Question: Find the horizontal coordinate of the first time the ball hits the ground. The result is rounded down to the nearest integer. Note that there is no energy loss in the event of a collision
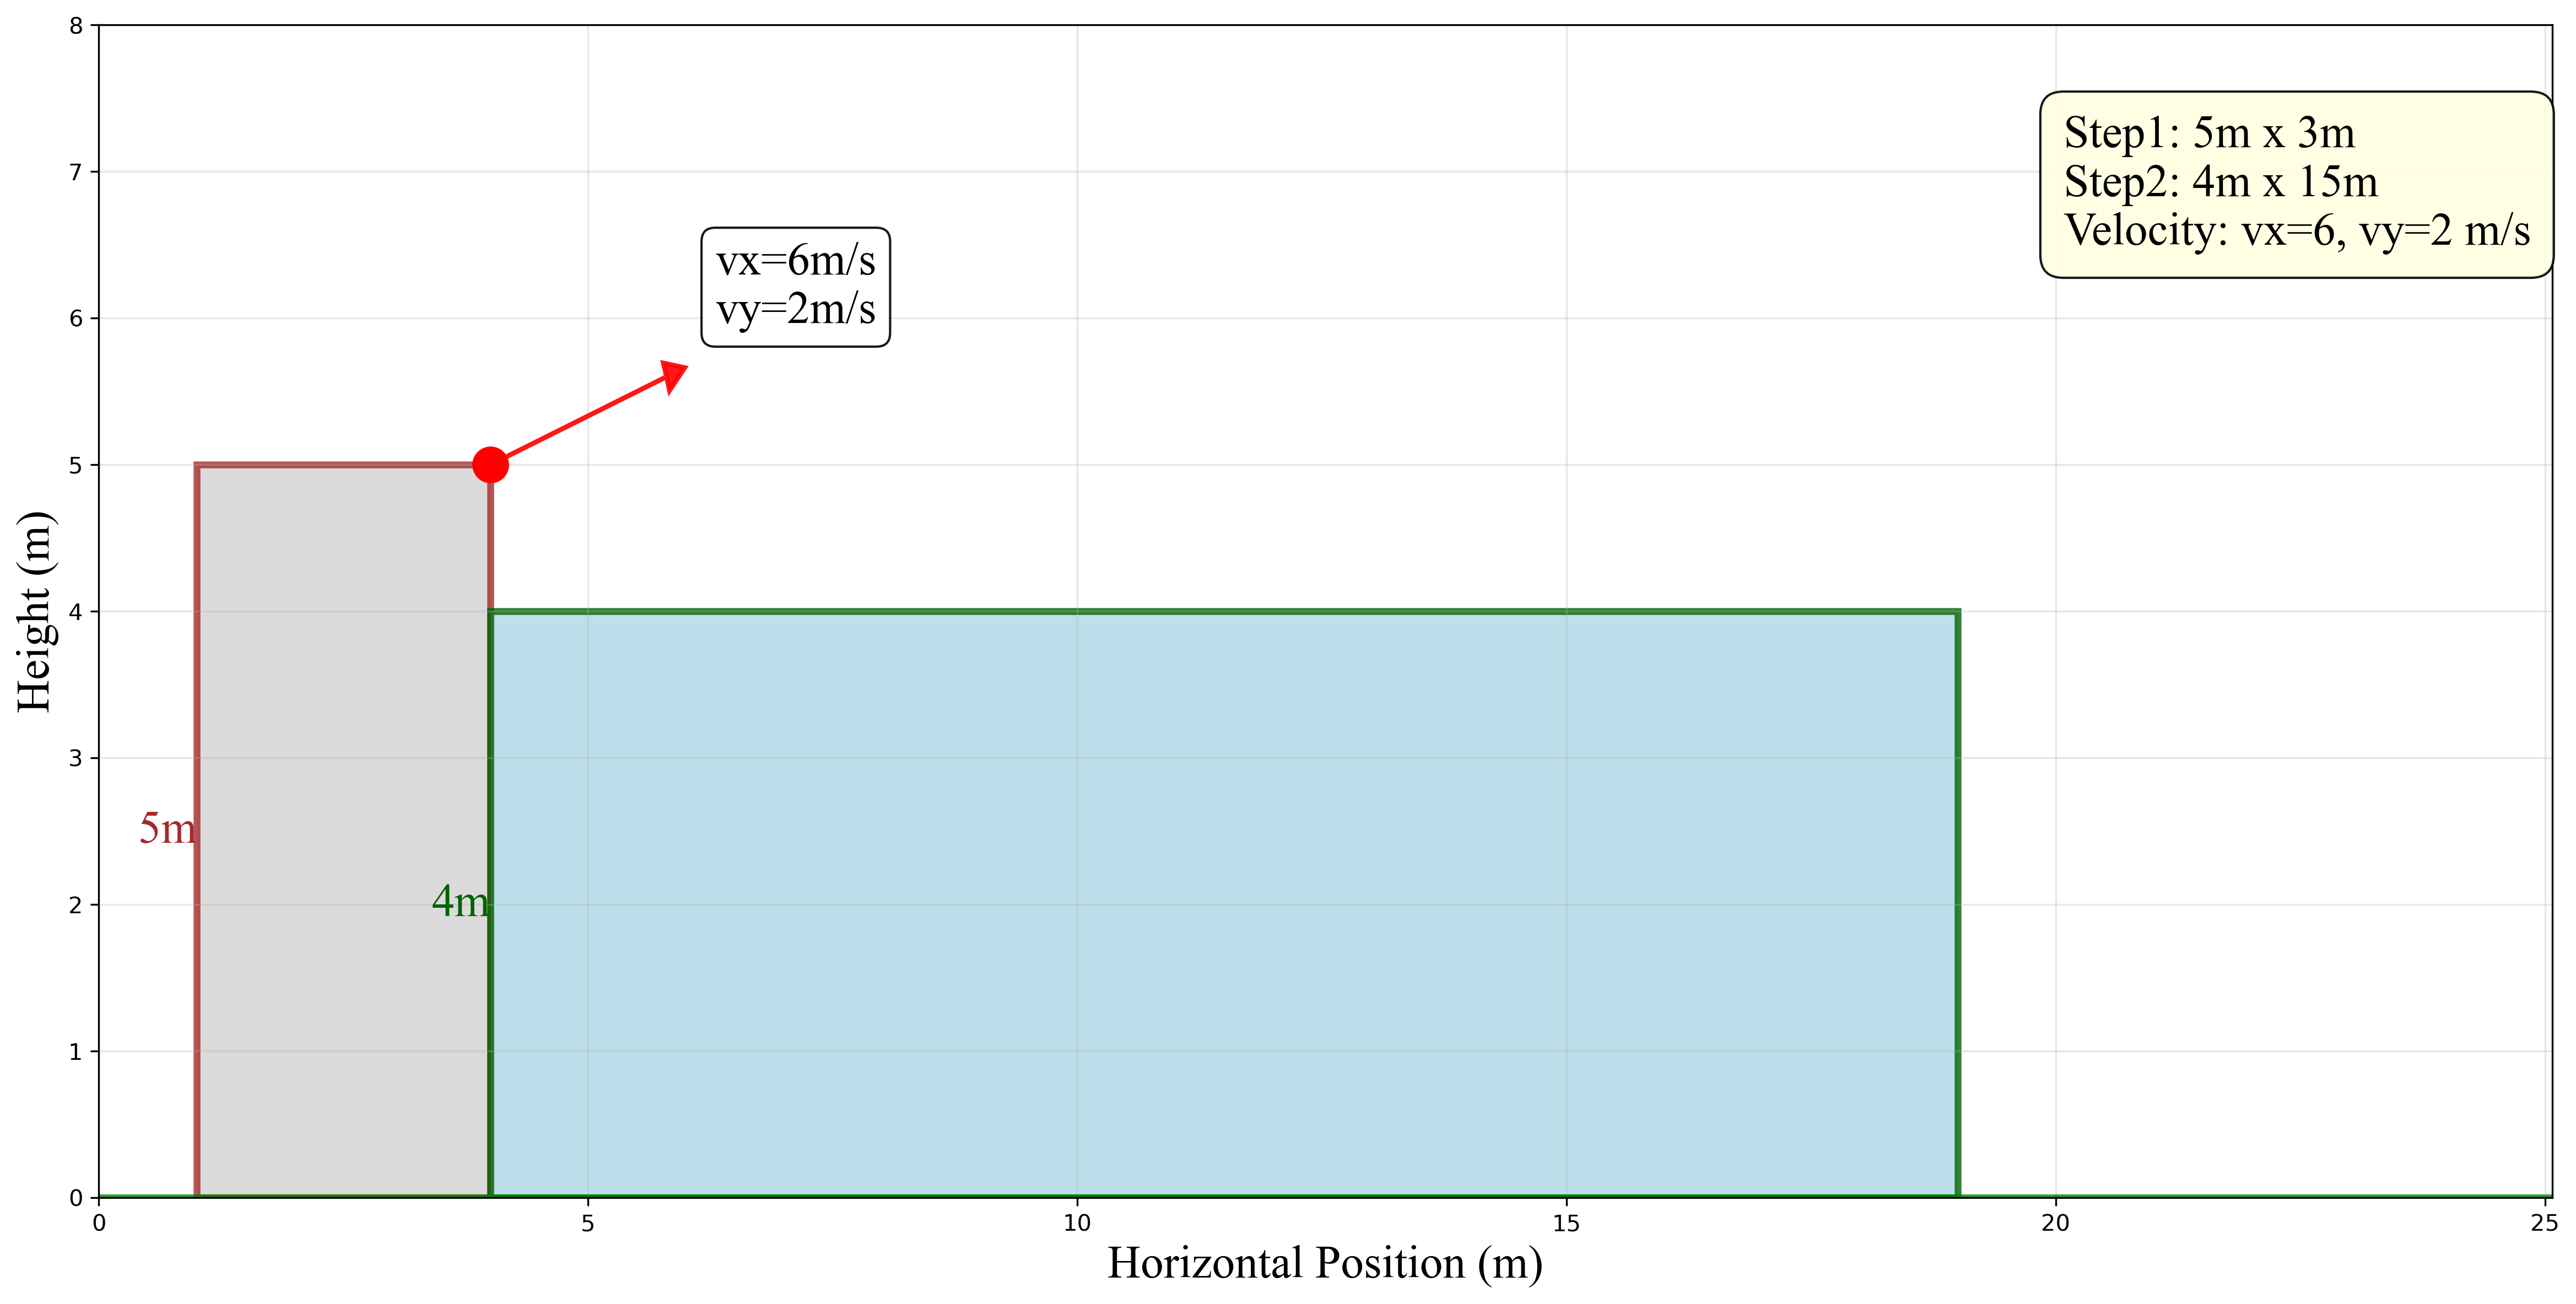
Answer: 23